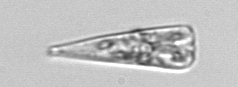
Label: Licmophora